Question: I'm having a difficult time writing a query for a personal project. I have some data for a housing community that lists all the historical statuses of each unit. Each status, uniquely defined by the column "HMY", represents a period of time that a resident stayed in the unit. You can see in dtStart when a resident began living in a unit and dtEnd when a resident left the unit. If dtEnd is NULL it means that the resident is currently living there. Since these are historical statuses, there are multiple rows for each unit. I'm hoping to write a query that lists all of the most recent units. Here is a snapshot of what my current table looks like:

In pseudo-code I'd like to group by units that have the most recent record (so the highest value of hMy or even when dtEnd is NULL).
Is there anyone with the wisdom to help me out with this?
Thank you!!
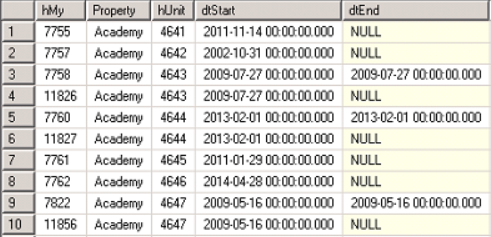
Answer: '''
WITH t1 (property, hunit) AS
(
SELECT DISTINCT
property,
hunit
FROM table
)
SELECT
t1.property,
t1.hunit,
highest.hmy,
highest.dtstart,
highest.dtend
FROM t1
CROSS APPLY
(
SELECT TOP(1)
hmy,
dtstart,
dtend
FROM table t
WHERE
t.property = t1.property
AND t.hunit = t1.hunit
ORDER BY
hmy DESC
) highest
'''
This sql first gets a distinct list of all properties and units (the WITH clause). Then it uses CROSS Apply to join the record with the largest hmy back onto the property and hunit.